Field crop: tomato
Growth stage: 1
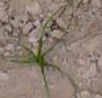
Species: cyperus